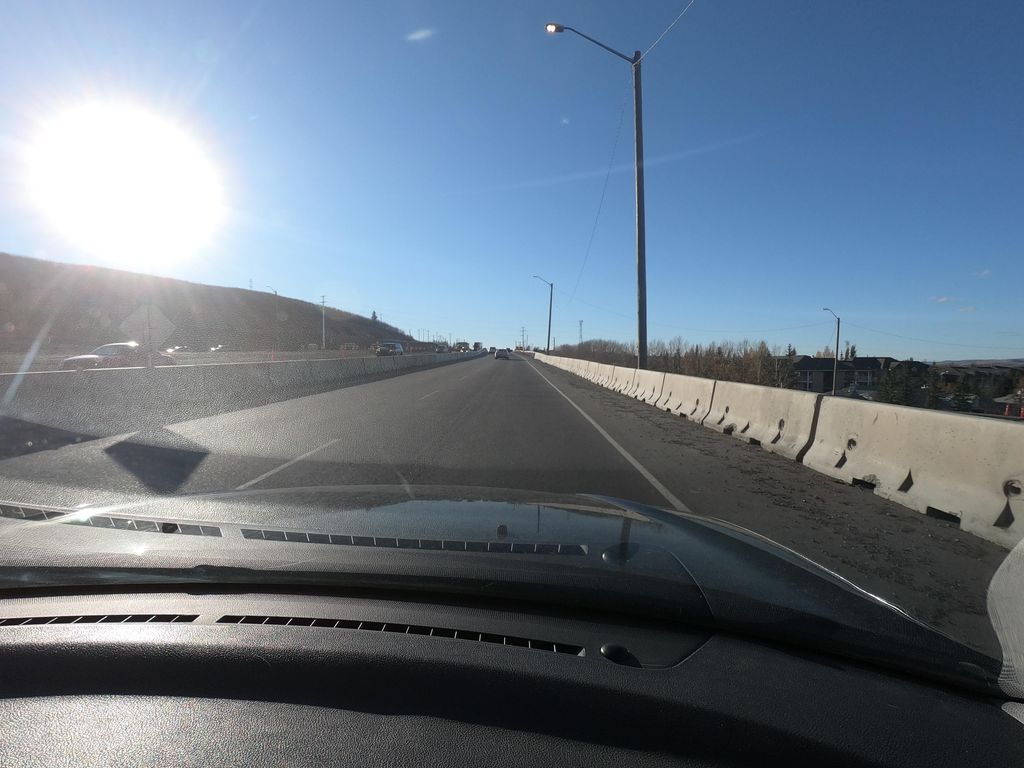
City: calgary